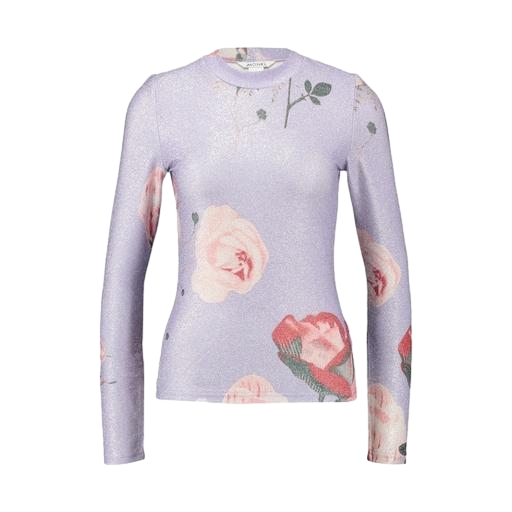
long-sleeve top, her longsleeve top, high-neck top, white background